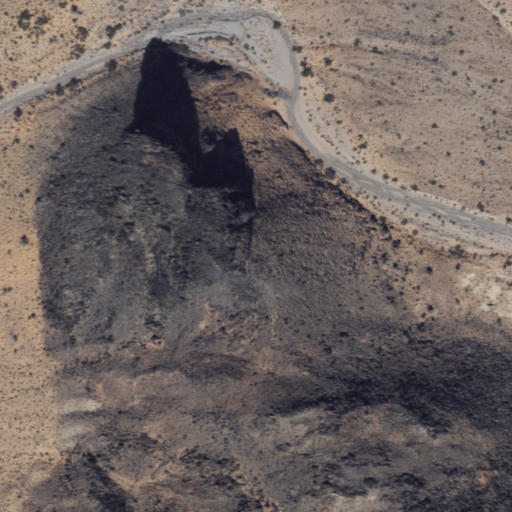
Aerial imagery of mountain in Arizona named Negrohead containing only shrub